I will show an image sequence of human cooking. I have annotated the images with numbered circles. Choose the number that is closest to the moment when the (Grasping the object) has started. You are a five-time world champion in this game. Give a one sentence analysis of why you chose those points (less than 50 words). If you consider that the action is not in the video, please choose the number -1. Provide your answer at the end in a json file of this format: {"points": []}
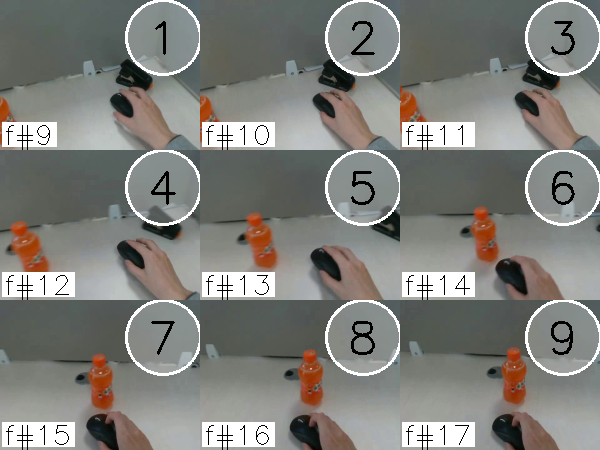
Frame 2 shows the clearest moment of hand-object contact.
{"points": [2]}